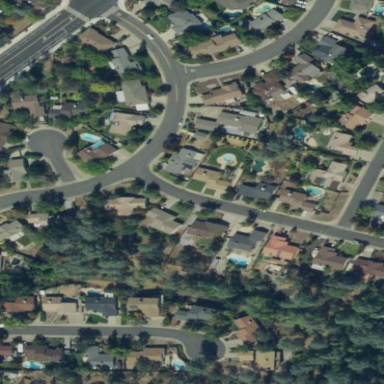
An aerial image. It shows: Residential area in subdivision.